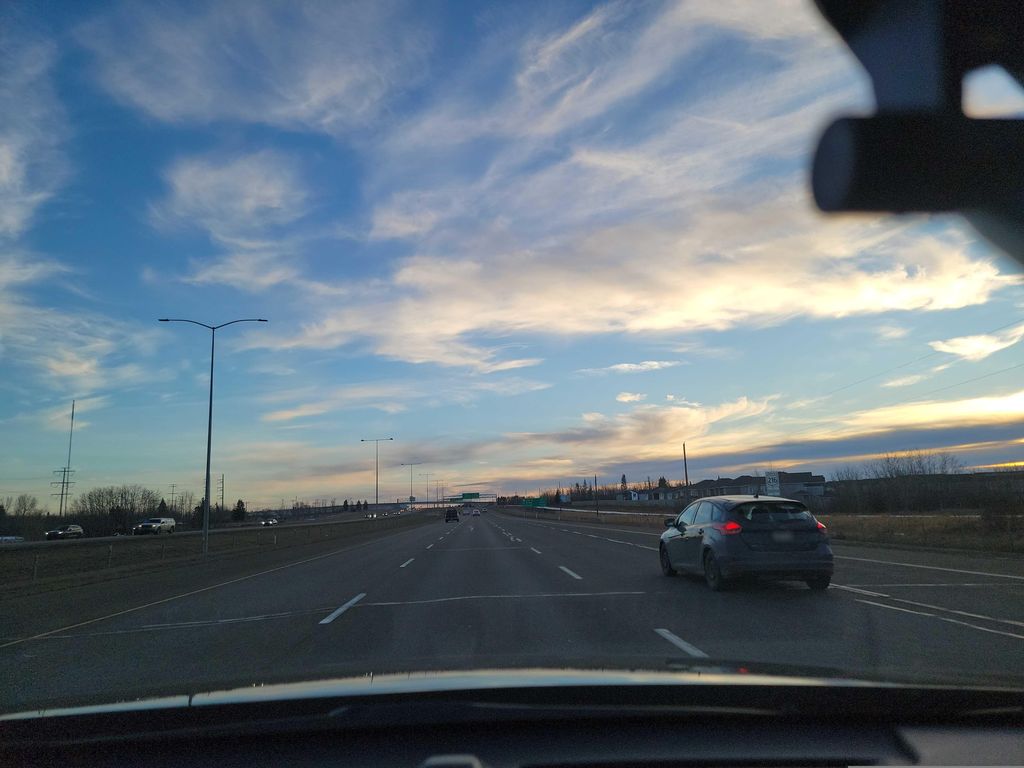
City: edmonton